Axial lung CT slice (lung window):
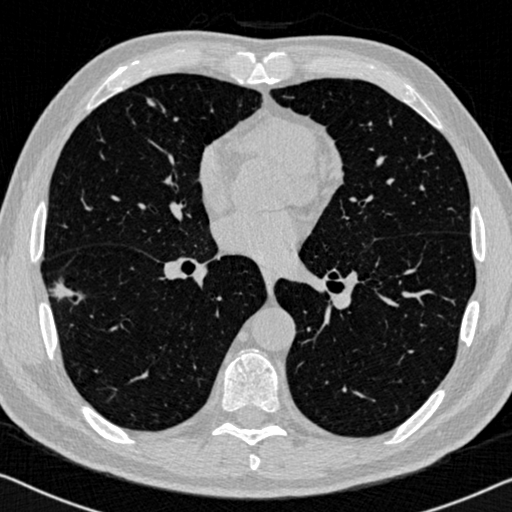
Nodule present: yes
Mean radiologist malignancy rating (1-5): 4.25